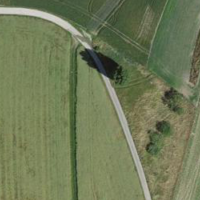
EUNIS habitat code: 52
Species observed at this site:
Poa pratensis